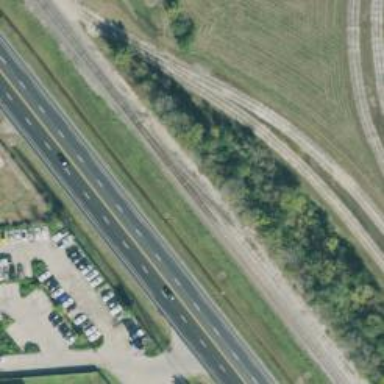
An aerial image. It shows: Railway siding for service.